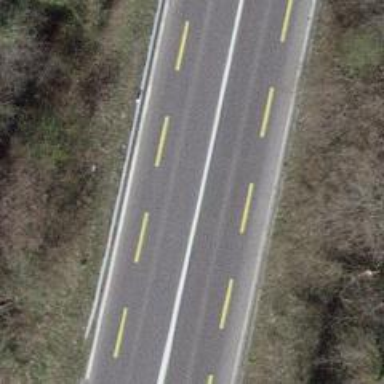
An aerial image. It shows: Primary highway with asphalt surface and designated lane for cyclists.